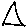
Label: triangle